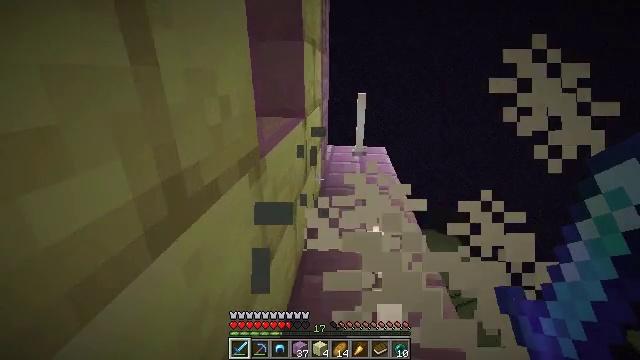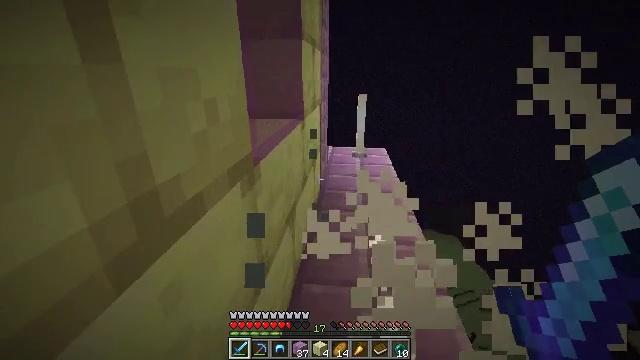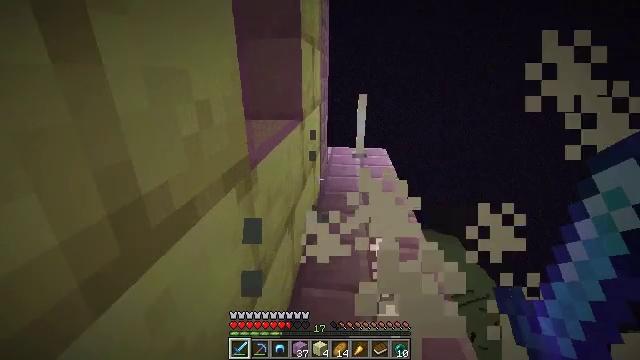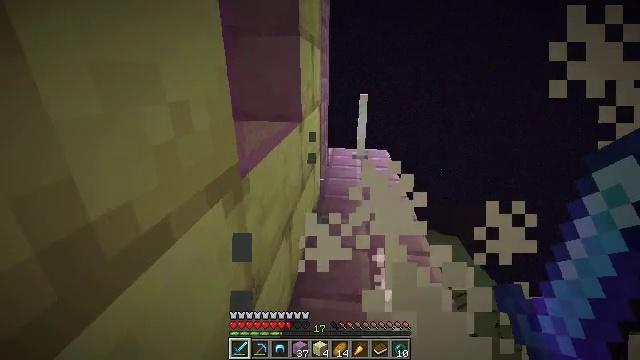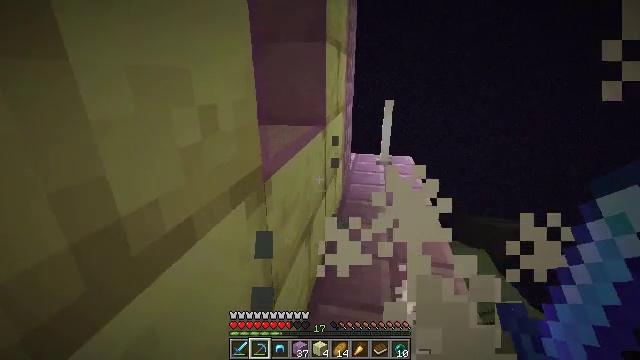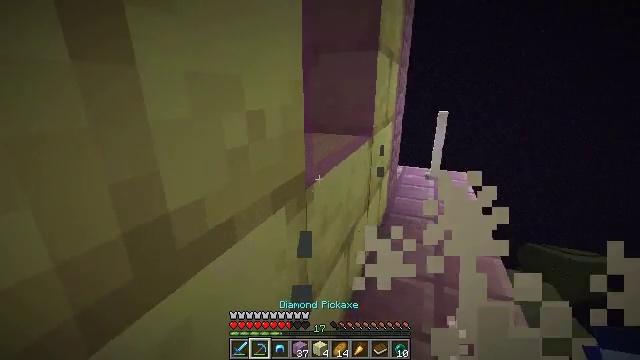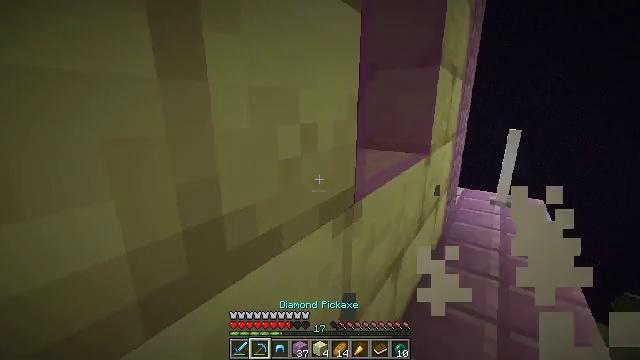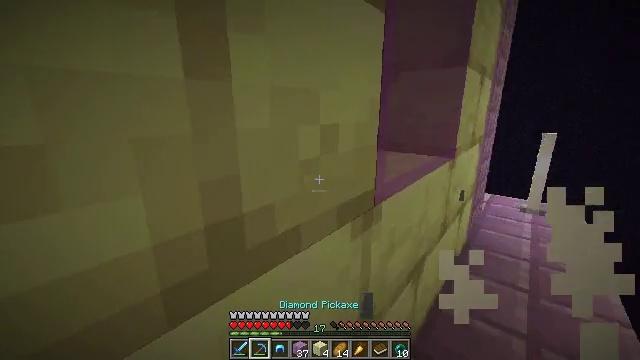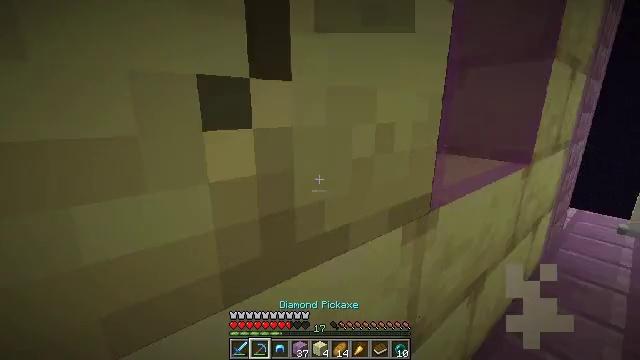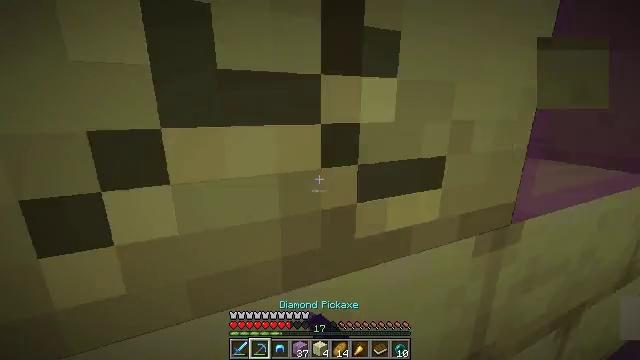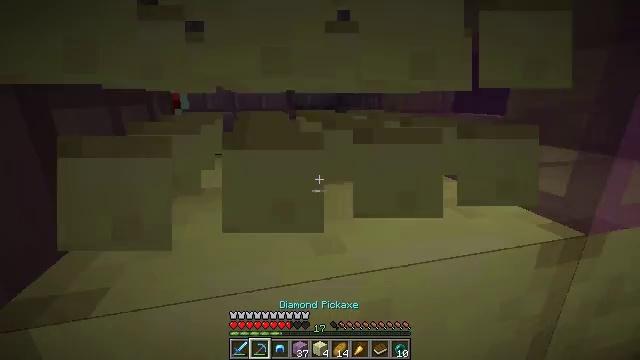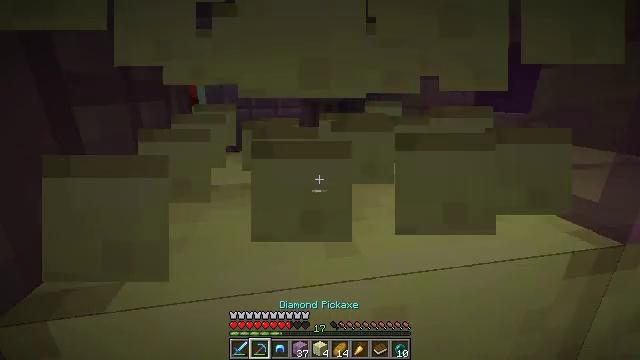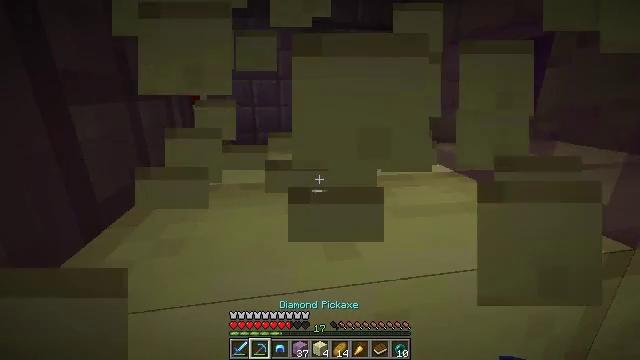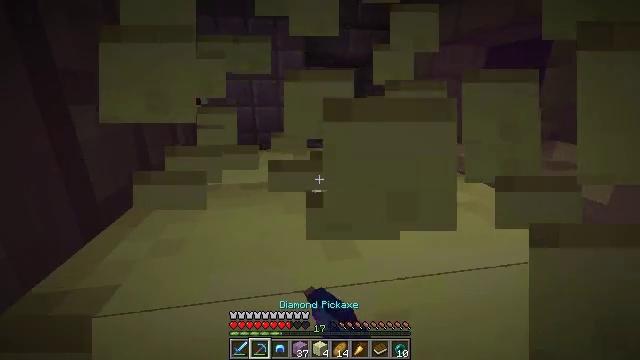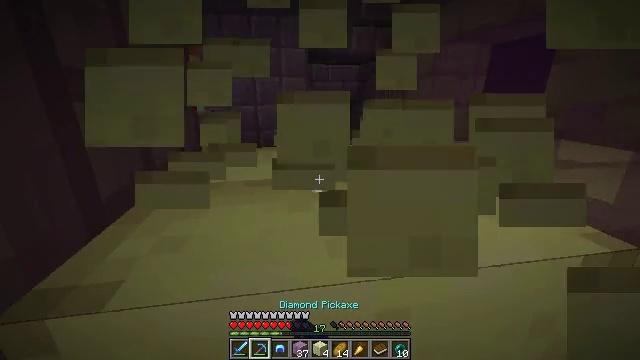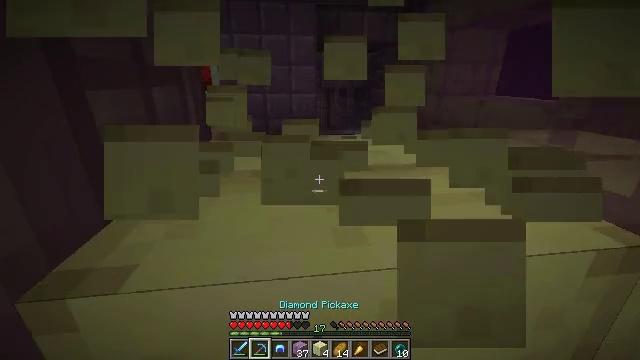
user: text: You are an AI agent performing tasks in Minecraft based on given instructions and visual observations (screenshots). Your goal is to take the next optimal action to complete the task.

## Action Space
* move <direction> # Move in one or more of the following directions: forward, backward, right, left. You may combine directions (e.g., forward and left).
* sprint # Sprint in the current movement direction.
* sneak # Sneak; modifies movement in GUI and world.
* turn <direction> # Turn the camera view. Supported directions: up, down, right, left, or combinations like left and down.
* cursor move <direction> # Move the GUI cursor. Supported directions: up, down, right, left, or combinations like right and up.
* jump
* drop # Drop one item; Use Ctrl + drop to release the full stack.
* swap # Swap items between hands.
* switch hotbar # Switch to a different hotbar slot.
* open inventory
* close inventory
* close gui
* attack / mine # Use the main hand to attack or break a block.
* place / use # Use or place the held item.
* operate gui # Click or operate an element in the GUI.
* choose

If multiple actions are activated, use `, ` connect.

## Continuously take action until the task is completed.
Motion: motion action
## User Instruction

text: Break the end stone bricks.
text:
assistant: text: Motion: move forward, sneak
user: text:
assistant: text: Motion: move forward, sneak
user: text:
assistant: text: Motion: sneak
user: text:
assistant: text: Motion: sneak, turn left and up, switch to hotbar 2
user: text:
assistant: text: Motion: sneak, turn left and up, switch to hotbar 2
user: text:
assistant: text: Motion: sneak, turn left and up, switch to hotbar 2
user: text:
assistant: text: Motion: sneak, turn left
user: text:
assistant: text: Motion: sneak, turn left, attack / mine
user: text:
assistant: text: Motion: sneak, turn left, attack / mine
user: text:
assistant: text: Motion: sneak, turn left and down, attack / mine
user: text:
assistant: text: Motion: move forward, sneak, turn left, attack / mine
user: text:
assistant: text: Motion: move forward, sneak, attack / mine
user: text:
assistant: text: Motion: sneak, attack / mine
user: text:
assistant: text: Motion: sneak, attack / mine
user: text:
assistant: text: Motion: sneak, turn left and down, attack / mine
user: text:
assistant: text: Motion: sneak, turn left and down, attack / mine
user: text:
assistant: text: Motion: sneak, turn left and down, attack / mine
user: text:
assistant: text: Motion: sneak, turn left and down, attack / mine
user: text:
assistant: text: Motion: sneak, attack / mine
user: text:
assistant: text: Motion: sneak, attack / mine
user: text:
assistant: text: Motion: sneak, attack / mine
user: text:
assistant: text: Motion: move forward, sneak, attack / mine
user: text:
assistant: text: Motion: move forward, sneak, attack / mine
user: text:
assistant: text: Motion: sneak, attack / mine